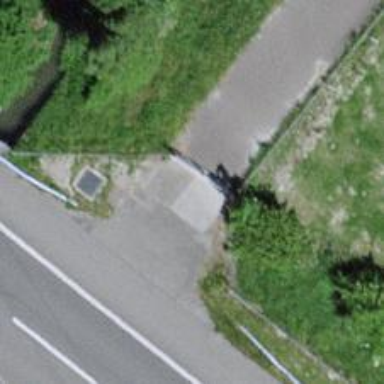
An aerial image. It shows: Gate.